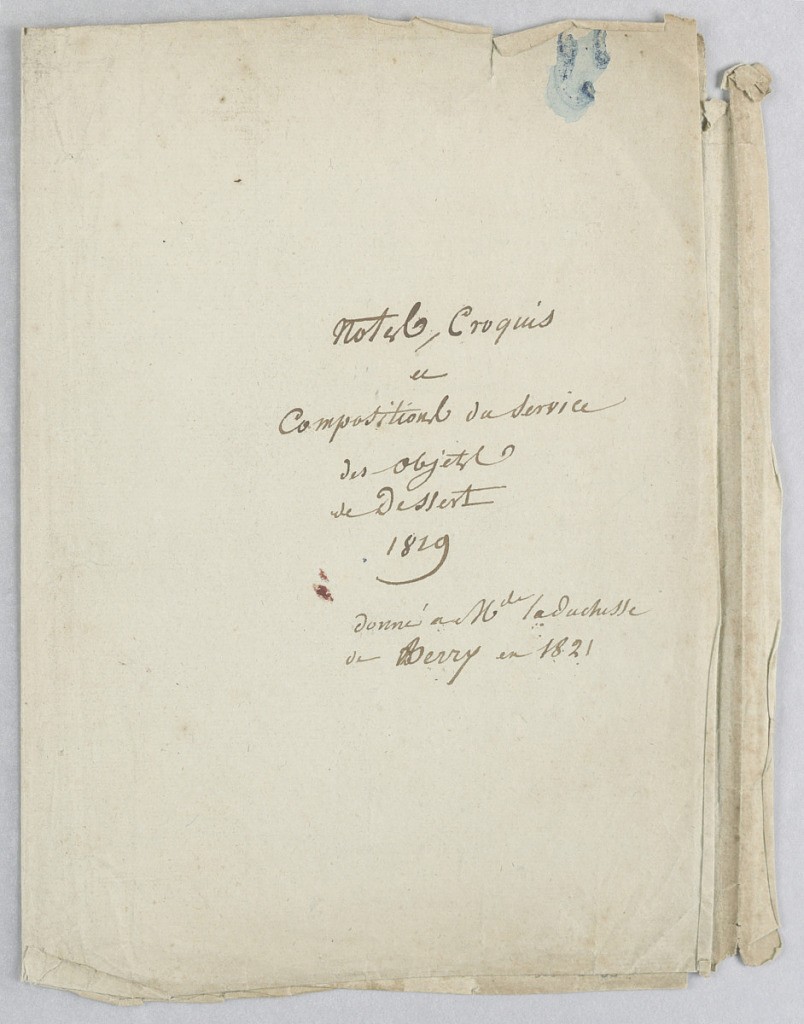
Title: Plate Designs Cover Sheet for the Service des Objets de Dessert (Dessert Service)
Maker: Jean Charles Develly, French, 1783 - 1849
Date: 1819–21
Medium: Pen and brown ink on cream paper
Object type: Document
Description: Folded paper cover sheet which held Jean-Charles Develly's sketches for the Service on the Theme of  Dessert.